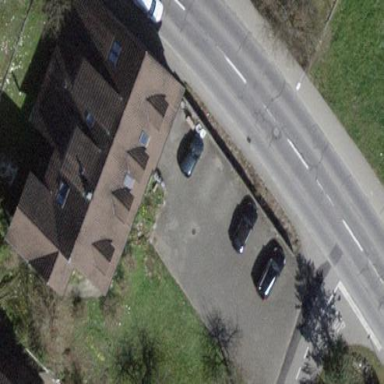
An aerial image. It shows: View of apartment building.